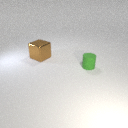
large brown metal cube behind small green rubber cylinder